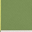
Piece: xx